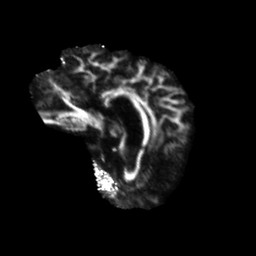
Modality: FA
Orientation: sagittal
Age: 66
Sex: female
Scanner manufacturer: siemens
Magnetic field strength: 3 T
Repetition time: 5.47 s
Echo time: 0.0854 s